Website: crate-barrel
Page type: gifting
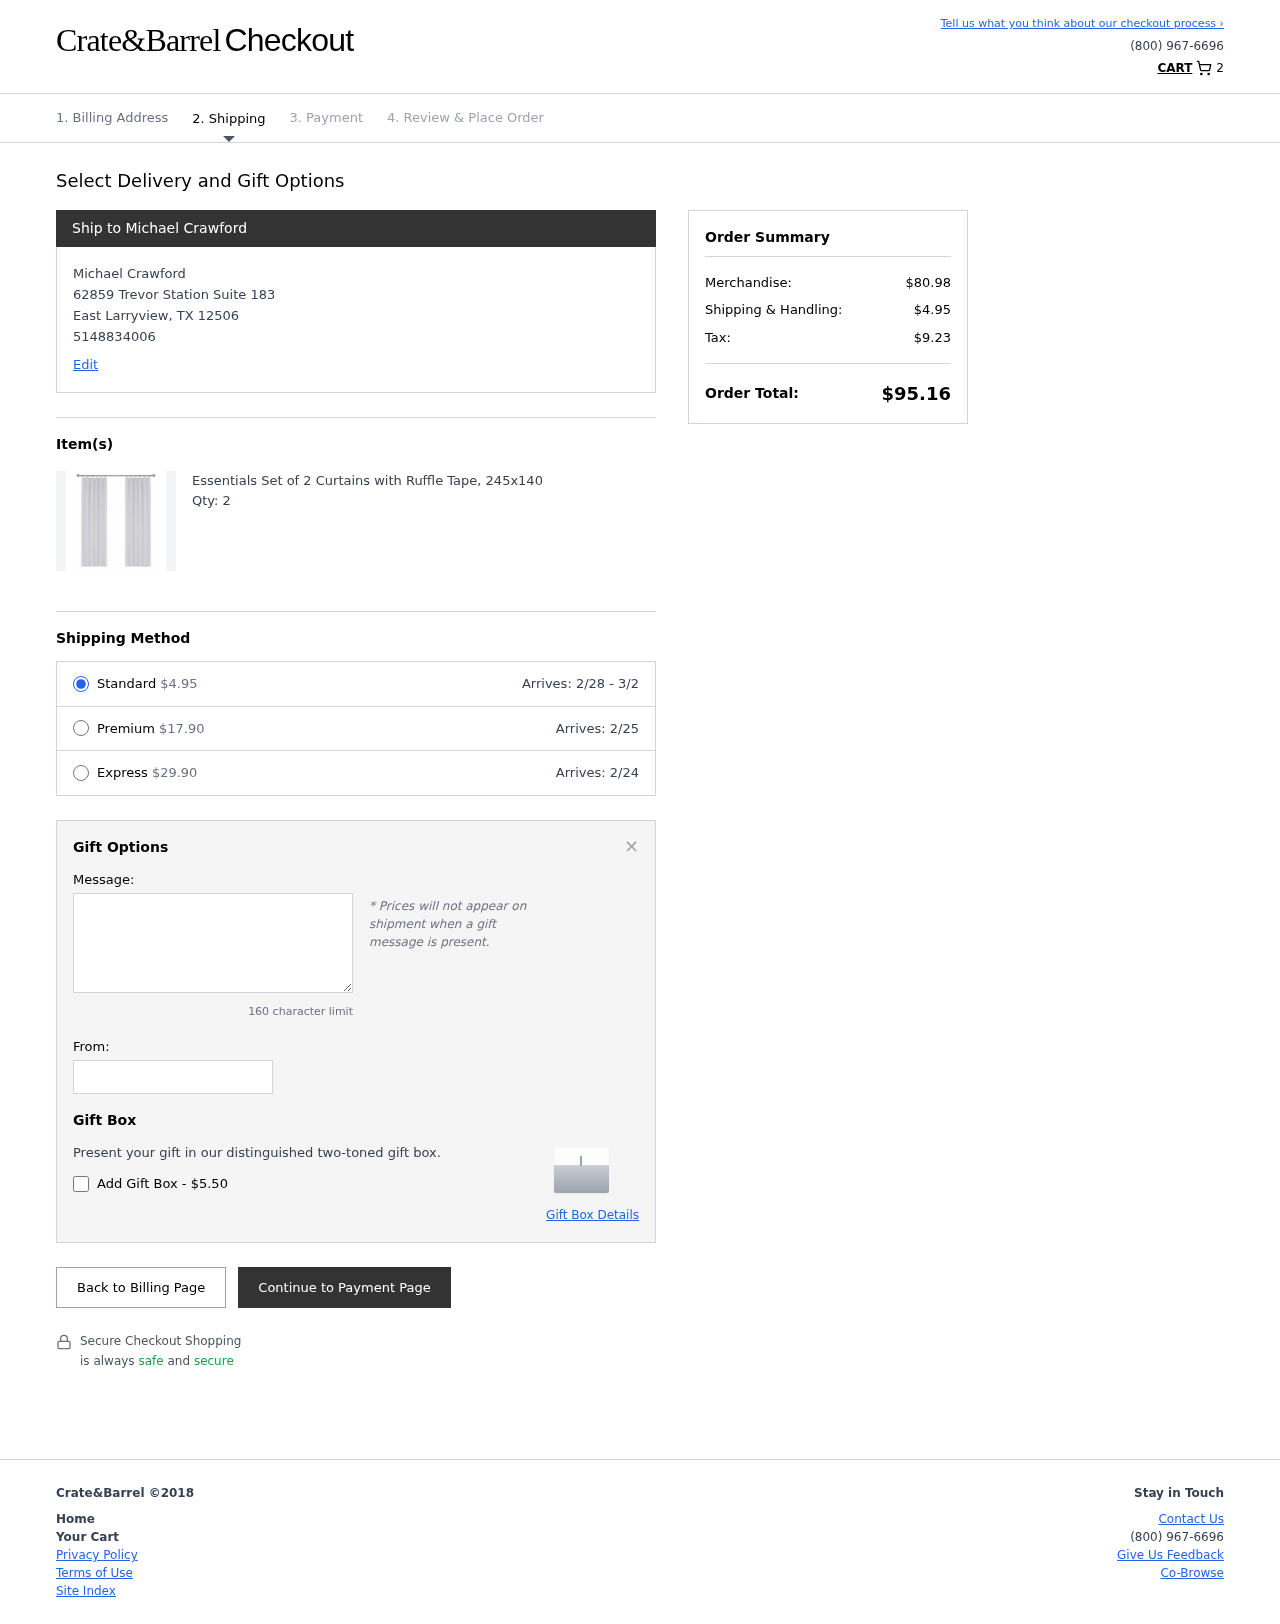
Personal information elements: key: PII_CITY
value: East Larryview
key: PII_FULLNAME
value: Michael Crawford
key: PII_GIFT_FIRSTNAME
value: Rhonda
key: PII_GIFT_MESSAGE
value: Happy housewarming, Rhonda! I thought these curtains would add just the right touch to your new space—can’t wait to see how they brighten up your rooms! Enjoy making new memories in your cozy home.

Michael
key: PII_PHONE
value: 5148834006
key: PII_POSTCODE
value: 12506
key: PII_STATE_ABBR
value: TX
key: PII_STREET
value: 62859 Trevor Station Suite 183
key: PII_FULLNAME2
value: Michael Crawford
Product elements: key: PRODUCT1_NAME
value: Essentials Set of 2 Curtains with Ruffle Tape, 245x140
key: PRODUCT1_QUANTITY
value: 2
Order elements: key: ORDER_NUM_ITEMS
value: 2
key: ORDER_SHIPPING_COST
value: $4.95
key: ORDER_DELIVERY_DATE_RANGE
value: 2/28 - 3/2
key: ORDER_PREMIUM_SHIPPING
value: $17.90
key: ORDER_PREMIUM_DATE
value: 2/25
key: ORDER_EXPRESS_SHIPPING
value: $29.90
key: ORDER_EXPRESS_DATE
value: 2/24
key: ORDER_SUBTOTAL
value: $80.98
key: ORDER_TAX
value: $9.23
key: ORDER_TOTAL
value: $95.16